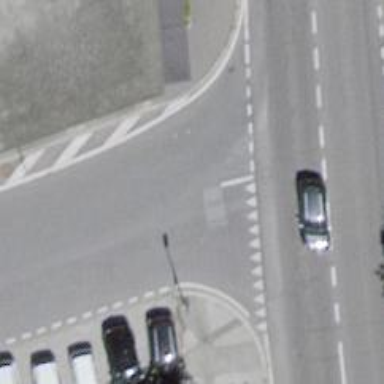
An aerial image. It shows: Unmarked crossing on footway.